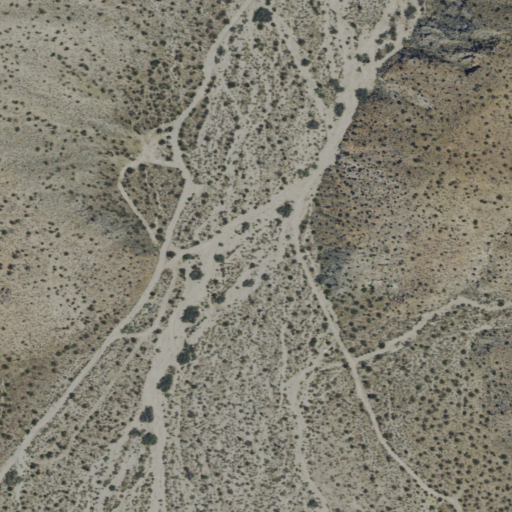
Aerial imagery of valley in California named Big Morongo Canyon containing only shrub